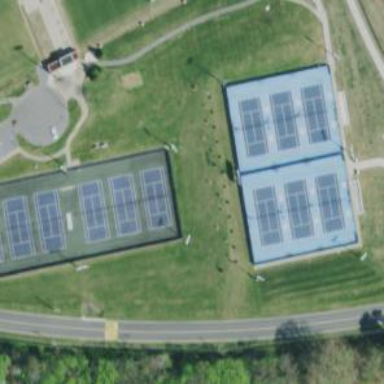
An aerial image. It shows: Asphalt tennis court on pitch.